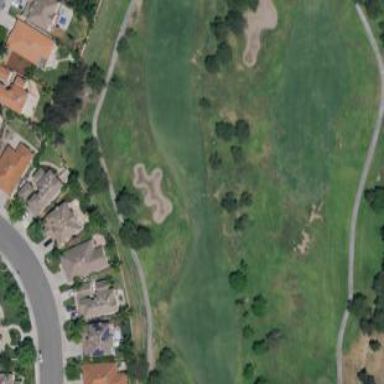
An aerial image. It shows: Golf fairway surrounded by grass.